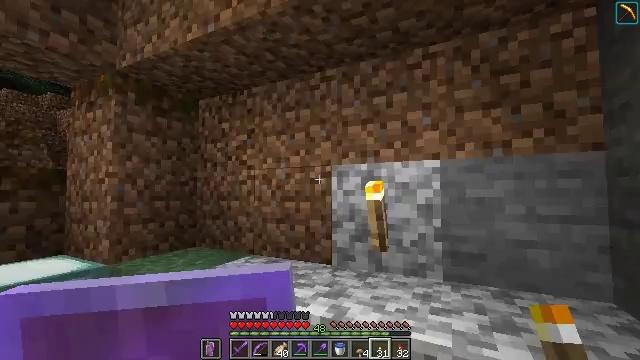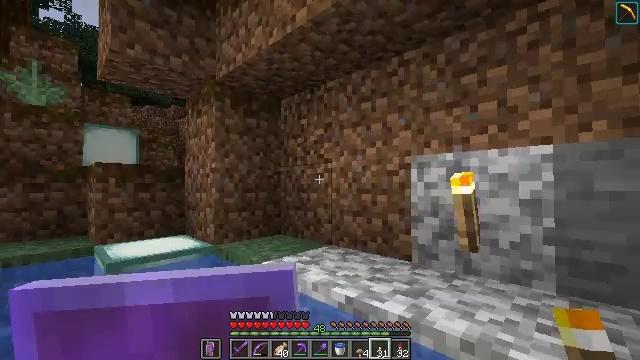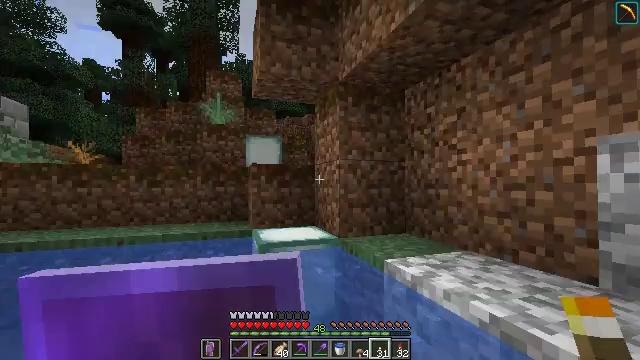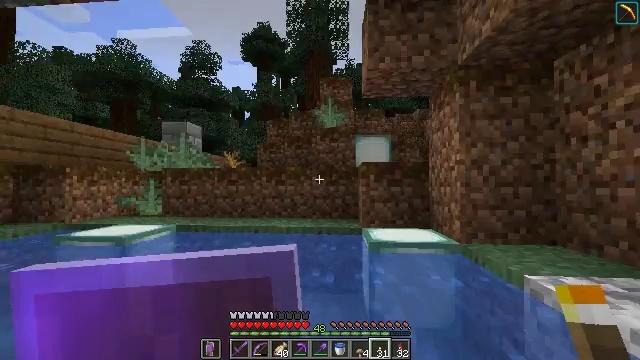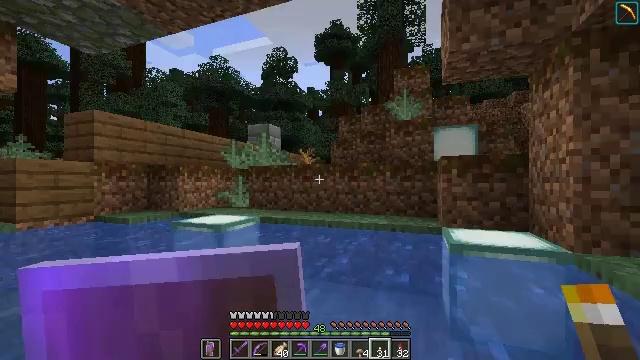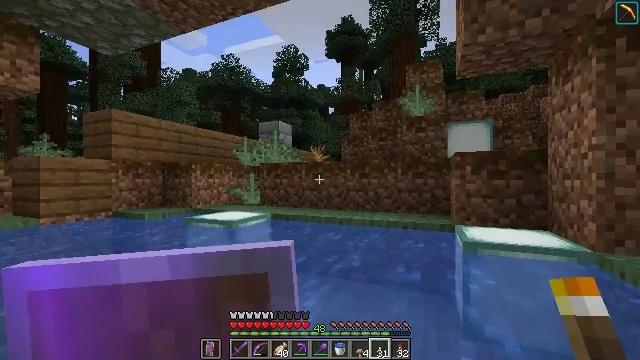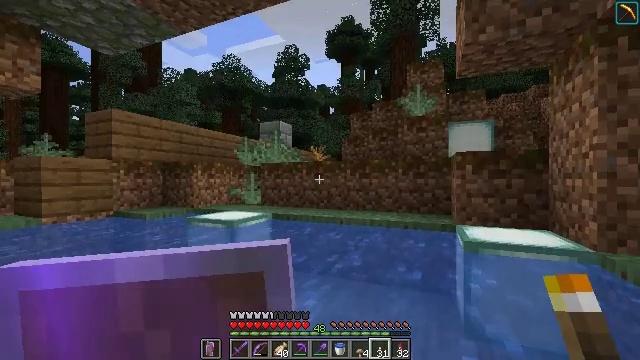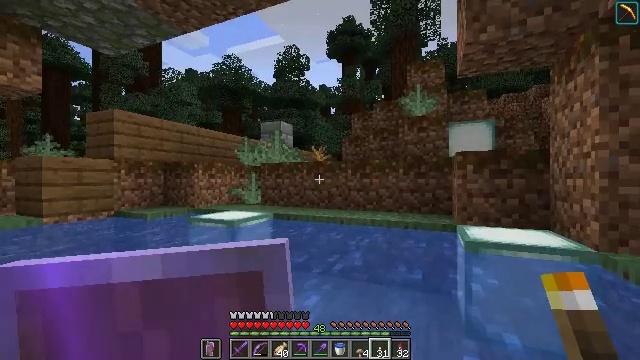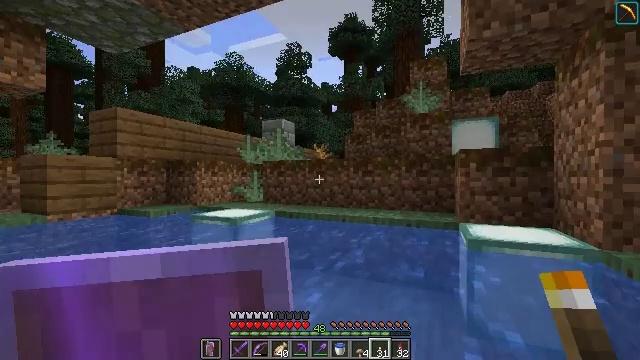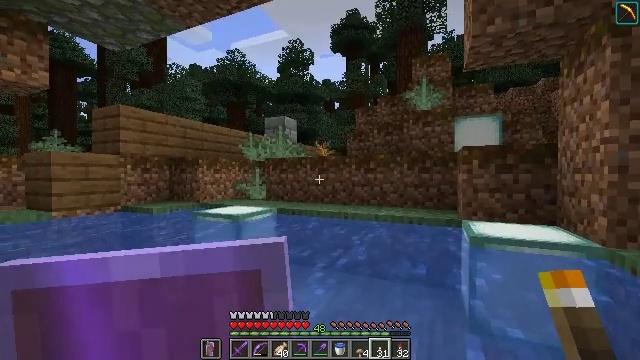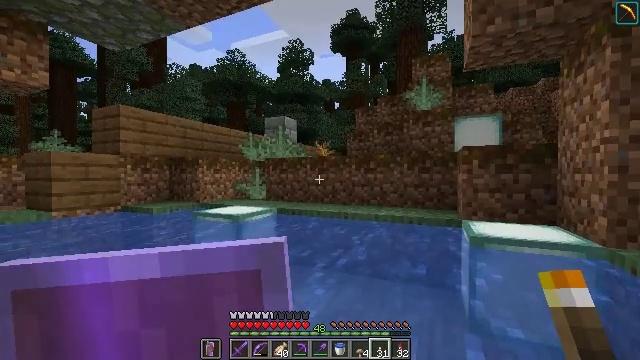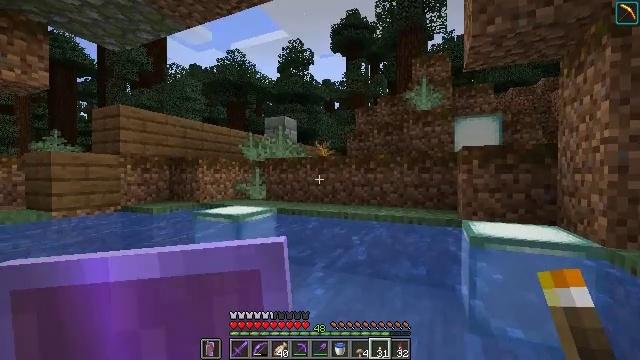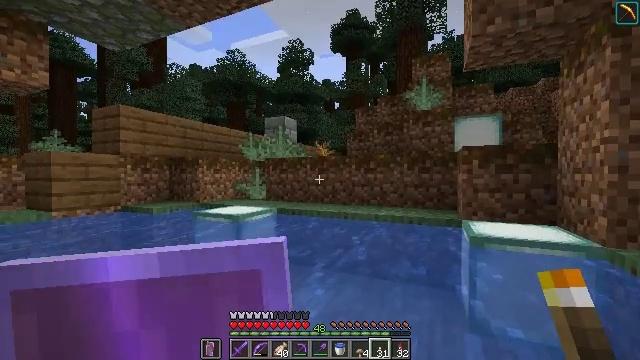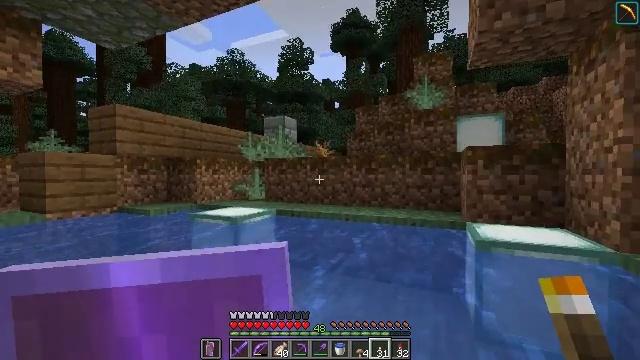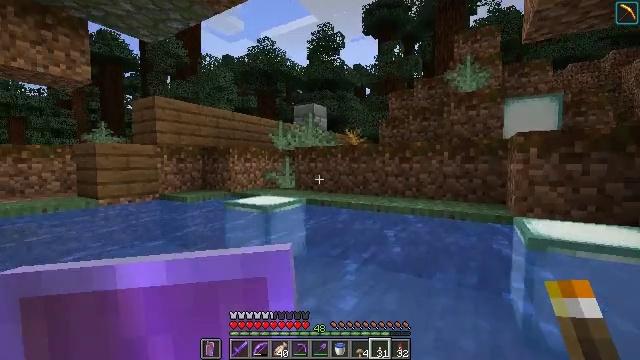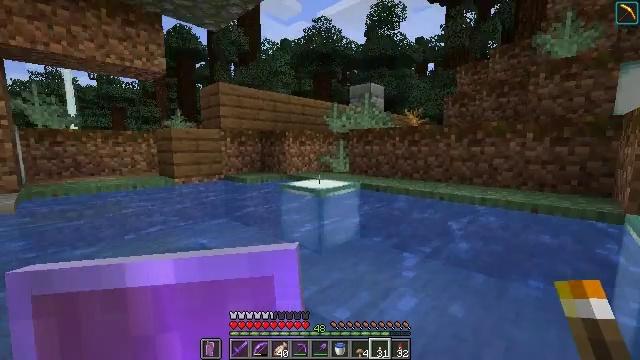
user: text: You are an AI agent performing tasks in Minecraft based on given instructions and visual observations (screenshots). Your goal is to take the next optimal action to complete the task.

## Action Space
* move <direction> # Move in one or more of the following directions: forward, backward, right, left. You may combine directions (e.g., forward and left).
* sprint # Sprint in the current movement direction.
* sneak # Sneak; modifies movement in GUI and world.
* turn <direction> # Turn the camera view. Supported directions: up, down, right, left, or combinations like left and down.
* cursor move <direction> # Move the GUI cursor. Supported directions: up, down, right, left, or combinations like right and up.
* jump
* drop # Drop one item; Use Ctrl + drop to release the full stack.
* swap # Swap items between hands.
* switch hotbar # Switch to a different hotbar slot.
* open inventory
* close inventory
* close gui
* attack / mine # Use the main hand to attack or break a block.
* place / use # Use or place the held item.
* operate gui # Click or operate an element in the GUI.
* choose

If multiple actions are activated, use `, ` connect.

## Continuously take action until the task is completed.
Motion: motion action
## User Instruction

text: Break the fern to clear the area.
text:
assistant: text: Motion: turn left and down
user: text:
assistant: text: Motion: turn left
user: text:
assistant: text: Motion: turn left
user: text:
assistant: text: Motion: turn left
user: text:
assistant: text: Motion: turn left
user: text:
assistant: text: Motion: no_op
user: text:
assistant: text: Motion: no_op
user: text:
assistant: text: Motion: no_op
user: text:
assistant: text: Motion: no_op
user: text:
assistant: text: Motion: no_op
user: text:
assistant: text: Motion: no_op
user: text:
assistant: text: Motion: no_op
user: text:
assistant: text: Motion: move forward
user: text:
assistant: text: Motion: move forward, turn left and down
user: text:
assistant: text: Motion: move forward, turn left and down
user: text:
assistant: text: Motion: move forward, turn left and down
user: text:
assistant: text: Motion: move forward, turn left
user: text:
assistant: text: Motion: move forward
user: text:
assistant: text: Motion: move forward
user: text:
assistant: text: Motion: move forward, turn right
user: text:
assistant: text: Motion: move forward, turn right, jump
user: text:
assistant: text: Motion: move forward, turn right, jump
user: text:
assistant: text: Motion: move forward
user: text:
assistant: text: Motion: move forward
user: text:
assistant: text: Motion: move forward, jump
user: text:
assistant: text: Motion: move forward, jump
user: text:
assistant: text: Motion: move forward, jump
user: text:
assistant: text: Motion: move forward, turn left, jump
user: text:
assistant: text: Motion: move forward, turn left
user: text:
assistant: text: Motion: move forward, turn left